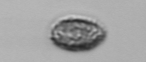
Label: Pseudochattonella_farcimen